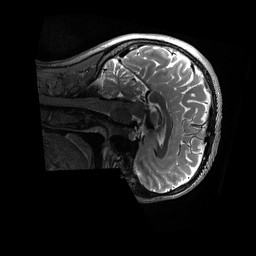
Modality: T2w
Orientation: sagittal
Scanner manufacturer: siemens
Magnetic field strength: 3 T
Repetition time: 3.2 s
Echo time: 0.564 s